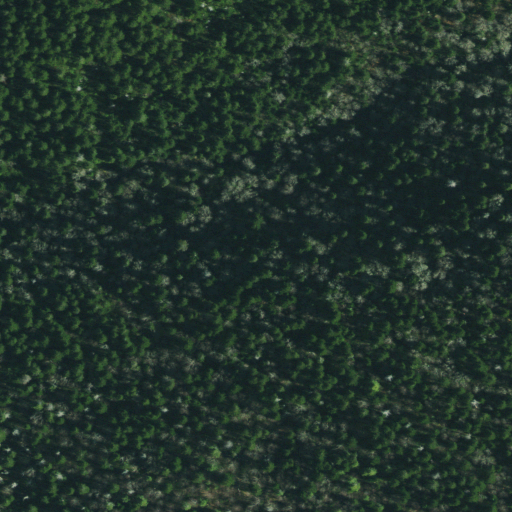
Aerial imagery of ridge(s) in Tennessee named Guyot Spur containing evergreen forest, mixed forest, and grassland